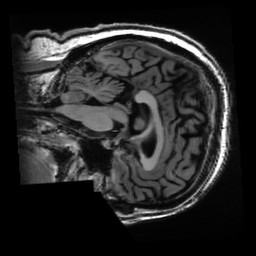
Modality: T1w
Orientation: sagittal
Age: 53
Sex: male
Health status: healthy
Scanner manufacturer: ge
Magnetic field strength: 3 T
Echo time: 0.0052 s